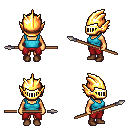
a pixel art fantasy rpg character, female body template, human, tanned skin, teal pirate shirt, red pants, blonde bangs hairstyle, gold helm, brown shoes, spear, four views (front, back, left, right), 2x2 character sprite sheet, small pixel art, hard edges, no anti-aliasing